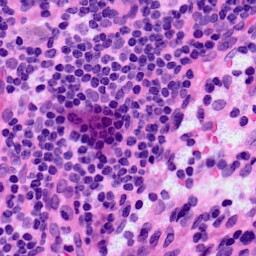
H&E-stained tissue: LymphNode